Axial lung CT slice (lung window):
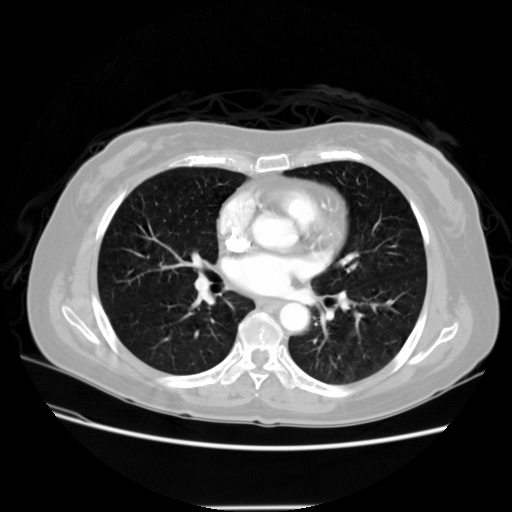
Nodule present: no